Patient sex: M
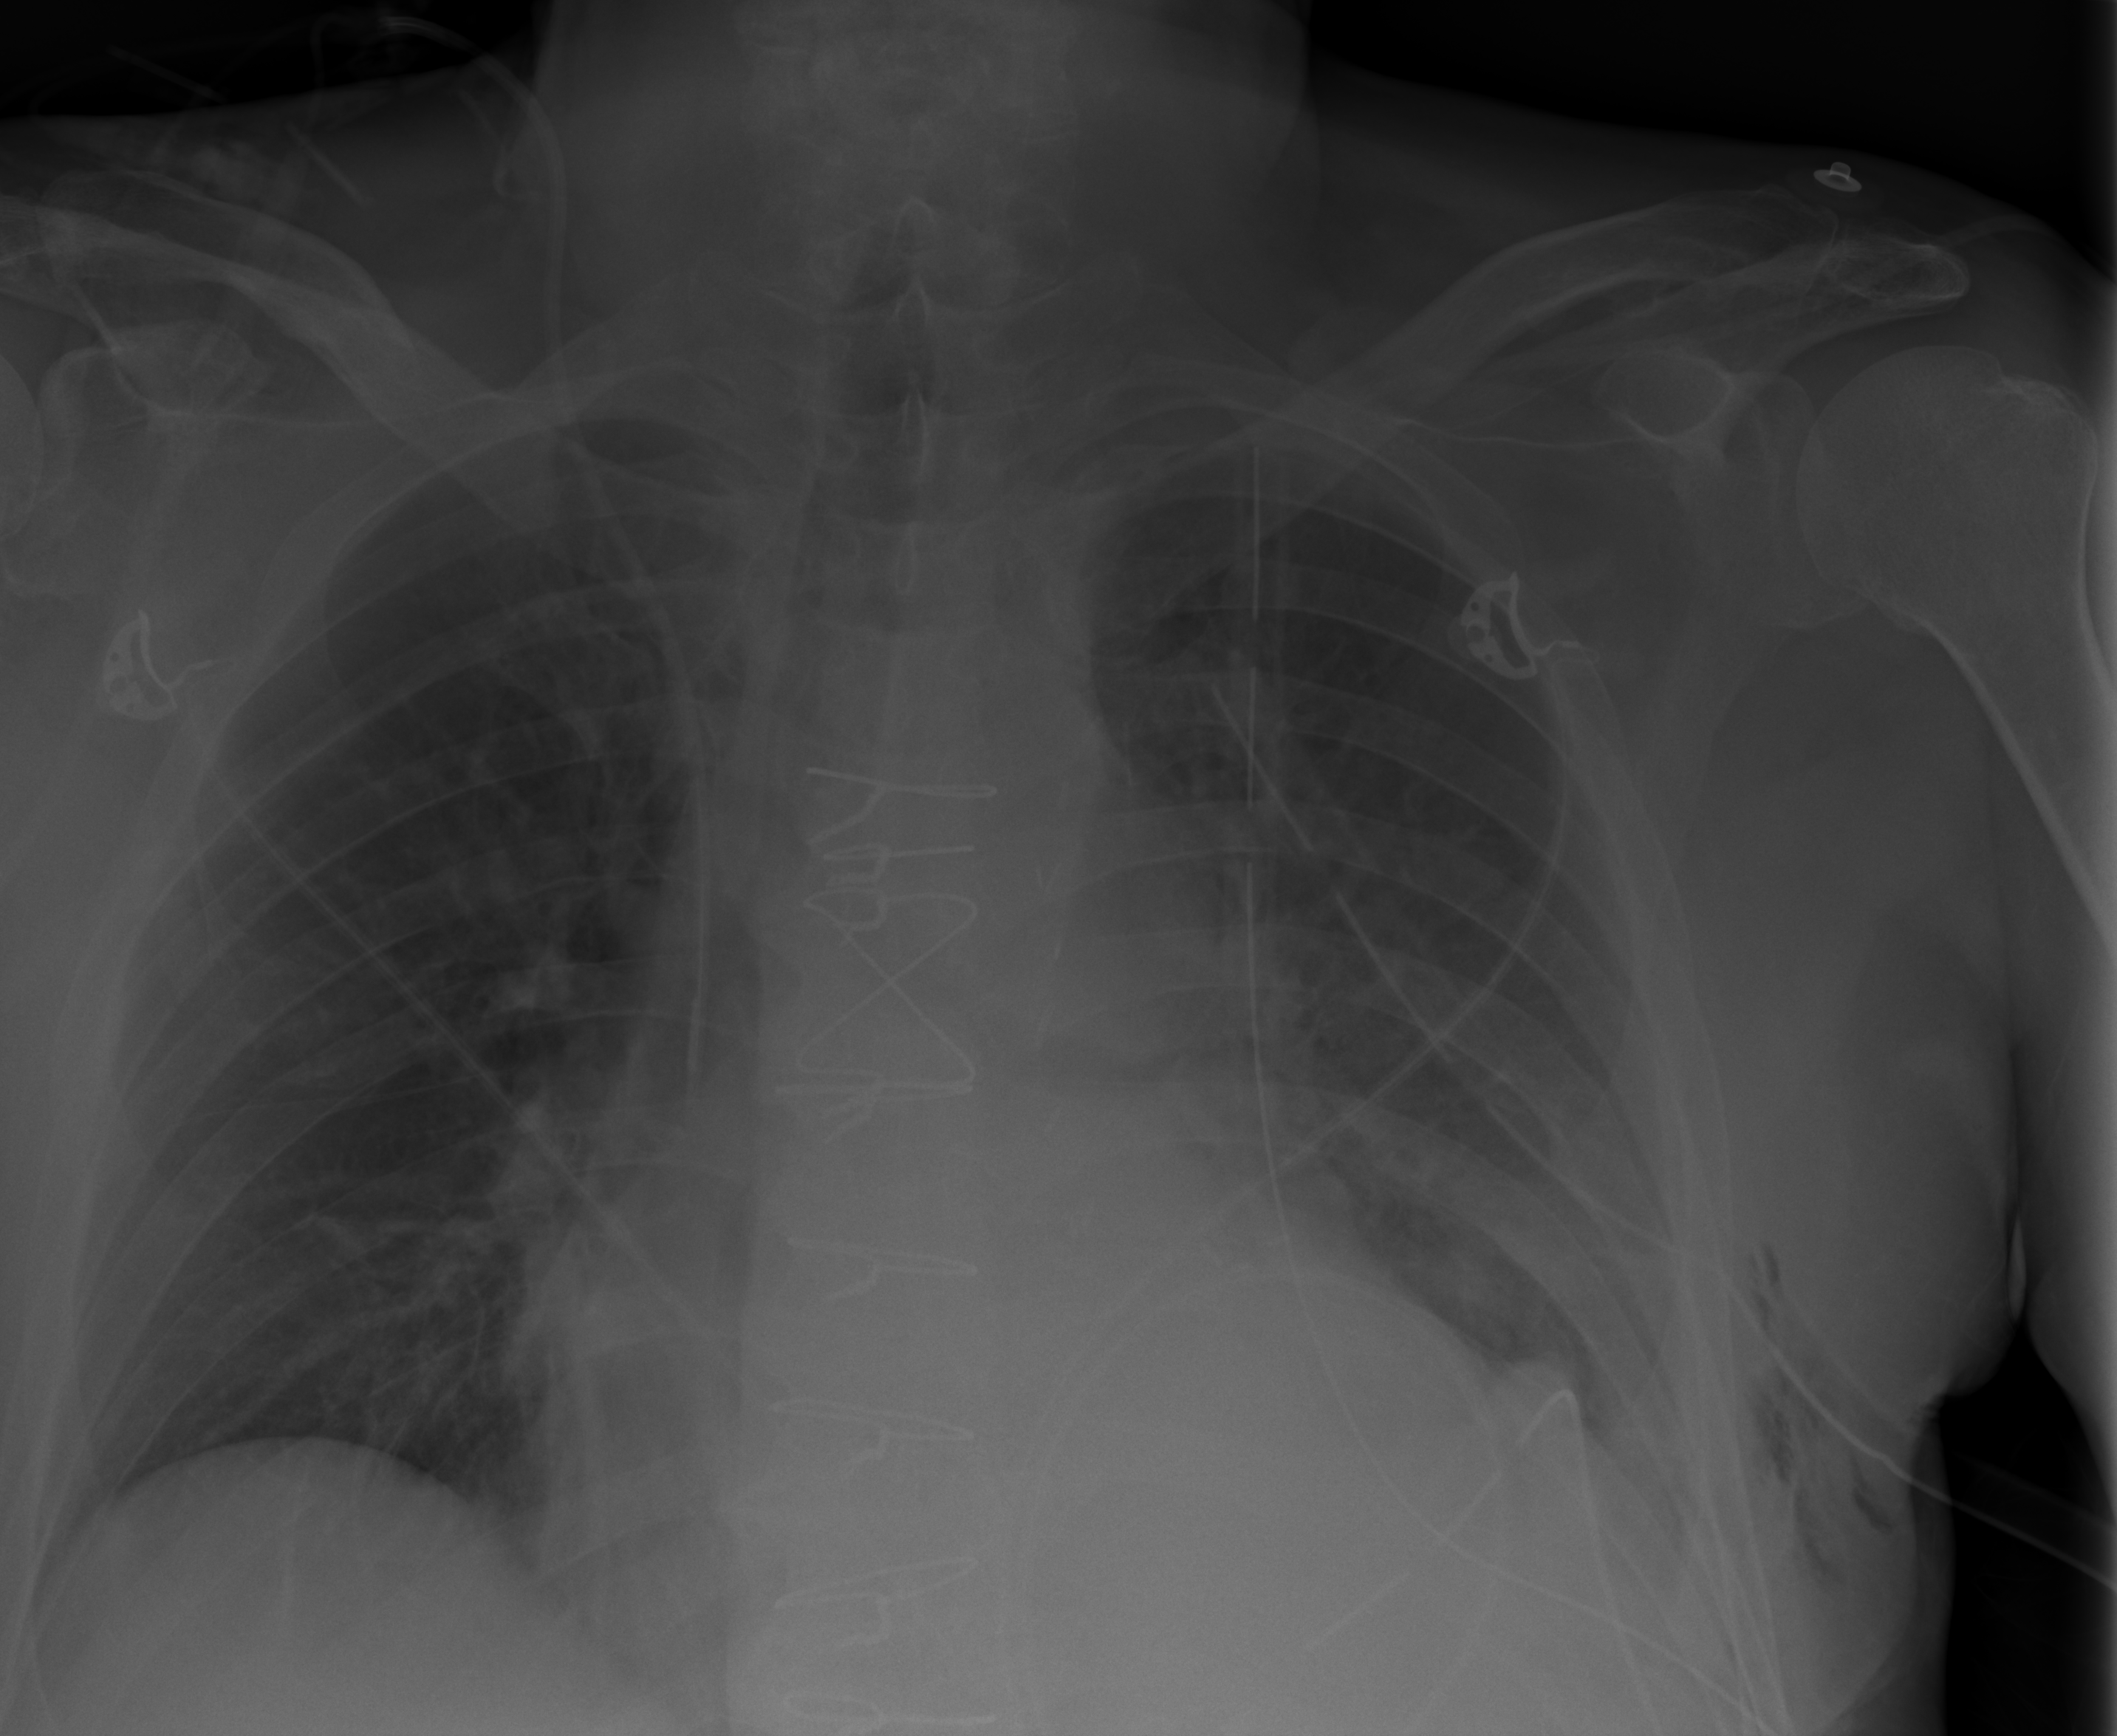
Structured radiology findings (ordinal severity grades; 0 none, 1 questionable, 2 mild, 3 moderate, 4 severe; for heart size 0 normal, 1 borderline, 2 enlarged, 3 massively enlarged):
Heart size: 2
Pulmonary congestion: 0
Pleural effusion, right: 0
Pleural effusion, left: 3
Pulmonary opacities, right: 0
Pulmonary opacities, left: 0
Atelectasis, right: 0
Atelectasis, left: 3